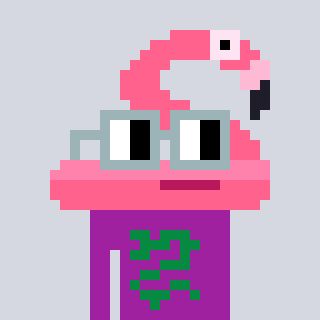
a pixel art character with square dark gray glasses, a flamingo-shaped head and a magenta-colored body on a cool background